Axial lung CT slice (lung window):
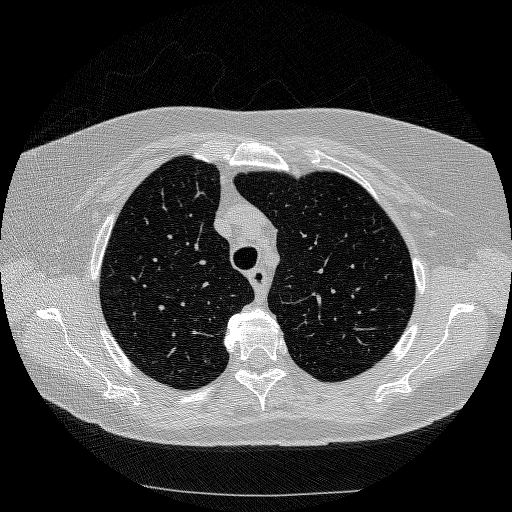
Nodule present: no